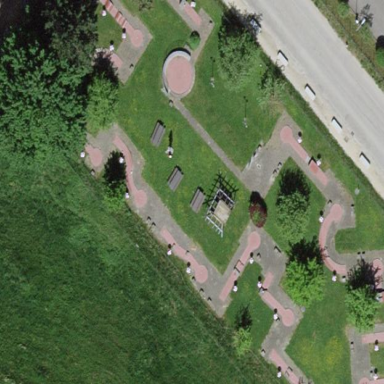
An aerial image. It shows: Miniature golf leisure land.